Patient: sex F, age 57
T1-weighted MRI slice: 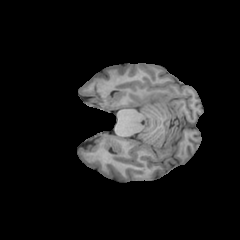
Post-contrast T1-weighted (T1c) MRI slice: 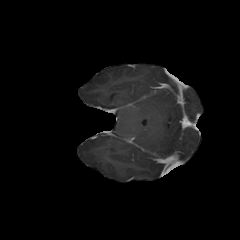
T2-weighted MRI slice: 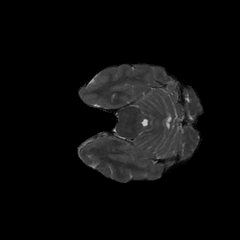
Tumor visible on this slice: no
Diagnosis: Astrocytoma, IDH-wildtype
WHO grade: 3